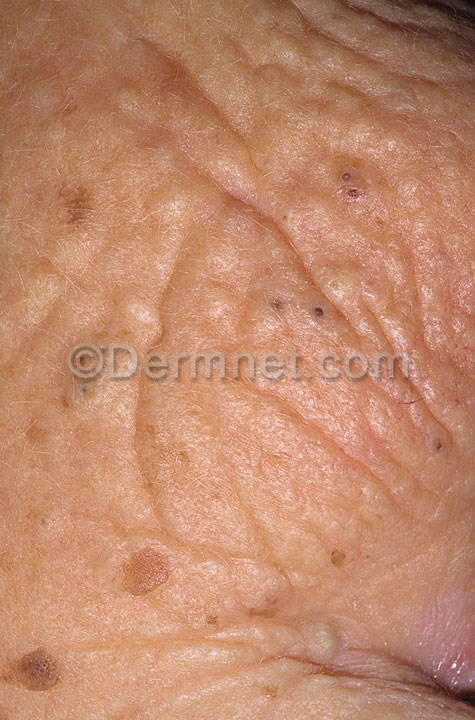
Disease: Light Diseases and Disorders of Pigmentation